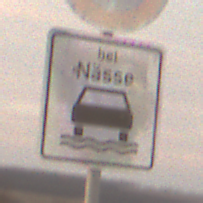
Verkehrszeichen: BeiNaesse
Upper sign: Geschwindigkeit130
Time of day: SunriseSunset
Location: Outdoor (Nature)
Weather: PartlyCloudy
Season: NotSpecified
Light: Natural